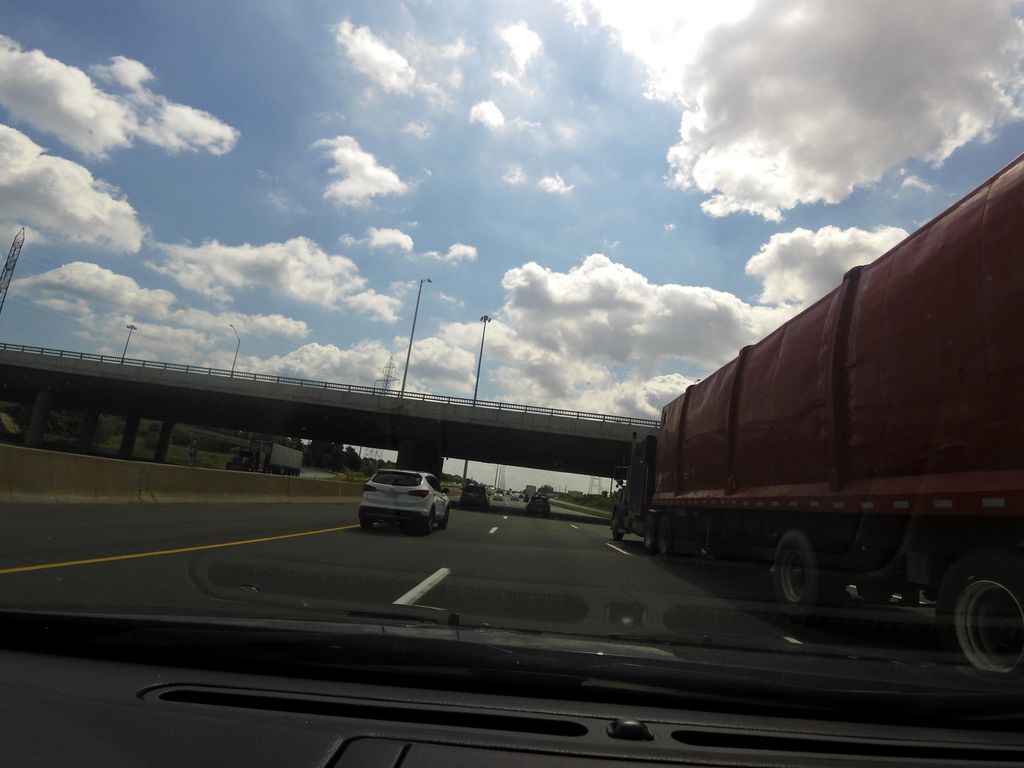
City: hamilton